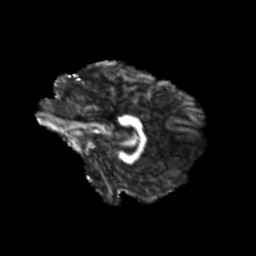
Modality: FA
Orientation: sagittal
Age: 19
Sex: male
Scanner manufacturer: siemens
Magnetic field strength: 3 T
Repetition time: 3.5 s
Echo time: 0.113 s